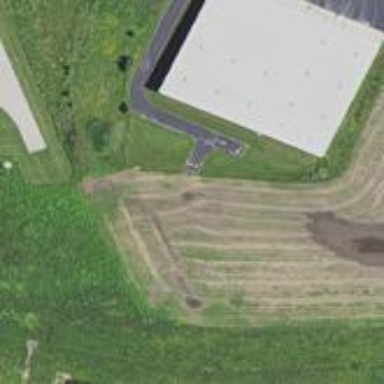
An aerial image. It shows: Industrial building.